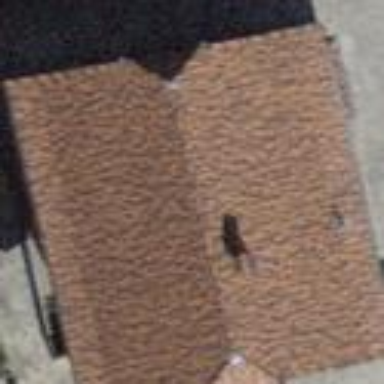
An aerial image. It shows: Building with tile roof.